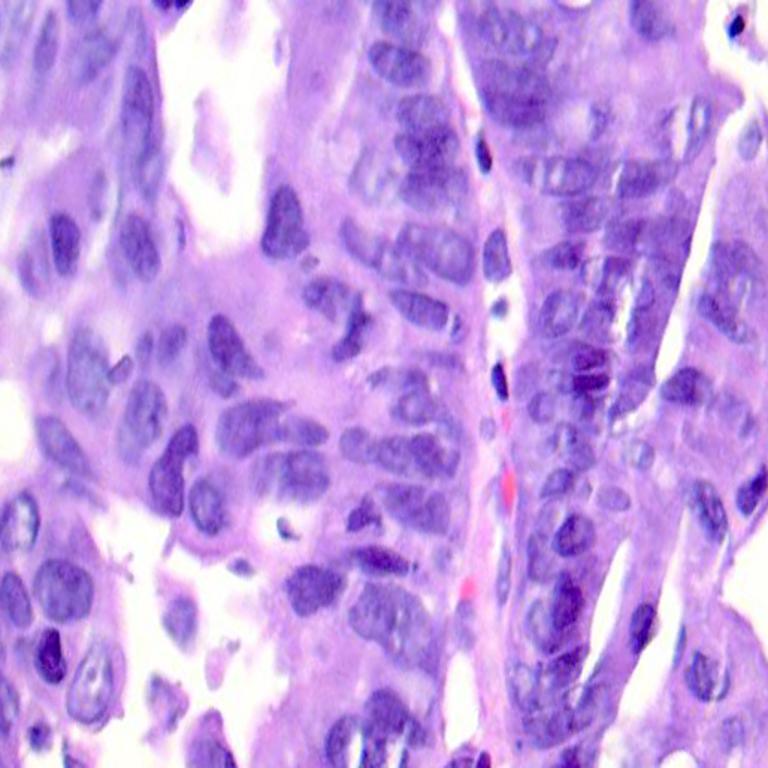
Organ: colon
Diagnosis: adenocarcinomas